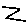
Label: zigzag